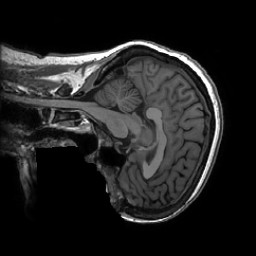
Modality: T1w
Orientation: sagittal
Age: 55
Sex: female
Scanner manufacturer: ge
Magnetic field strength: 3 T
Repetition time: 0.007348 s
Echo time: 0.003036 s